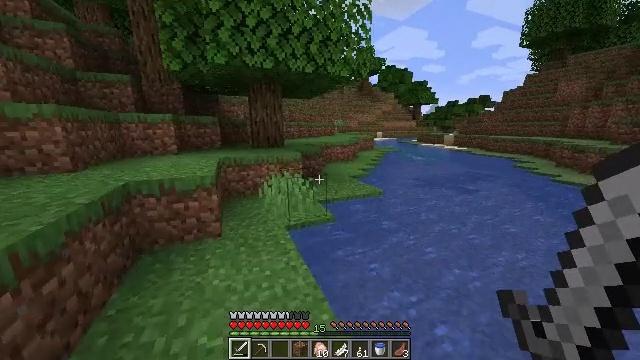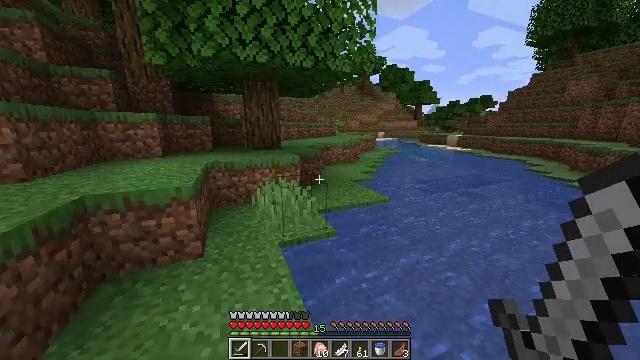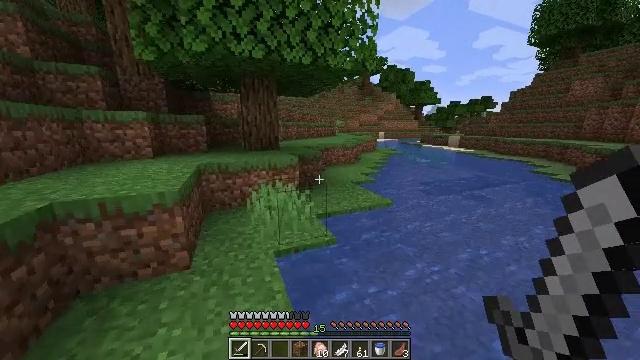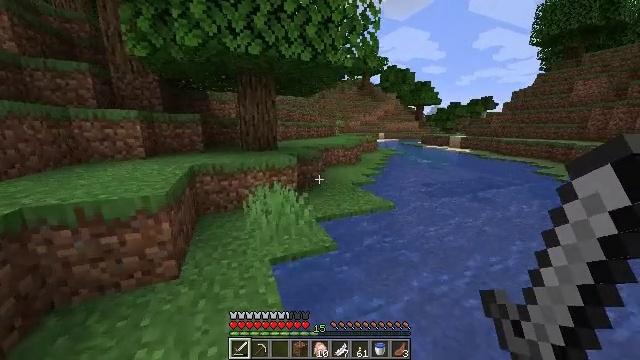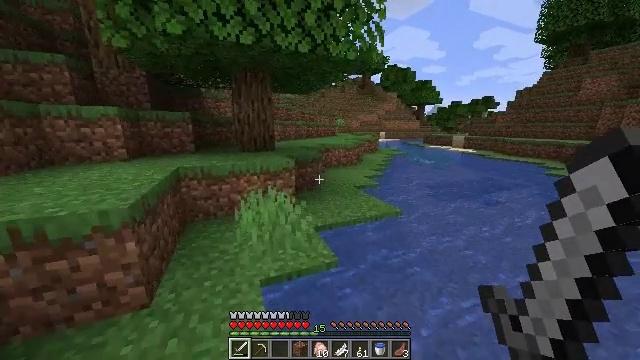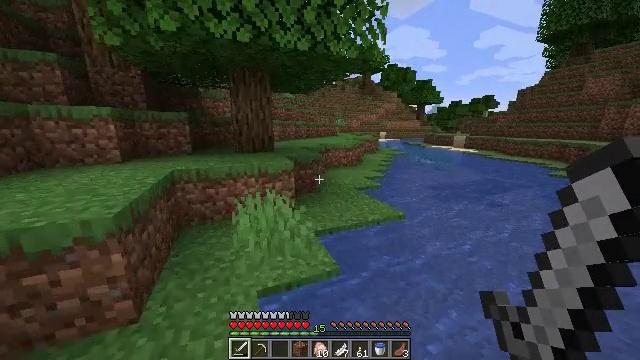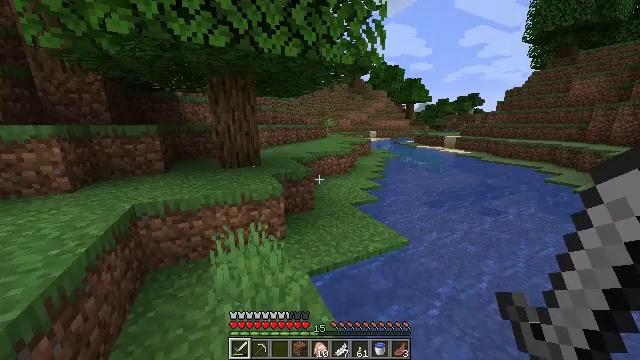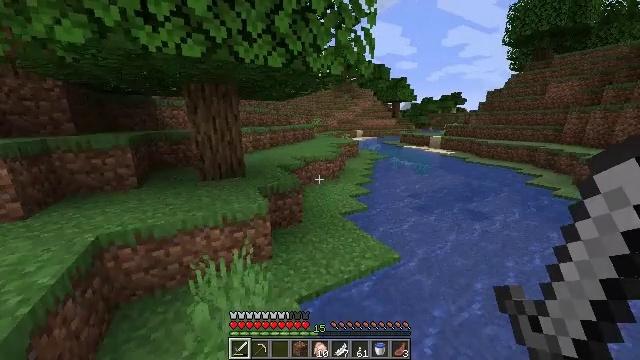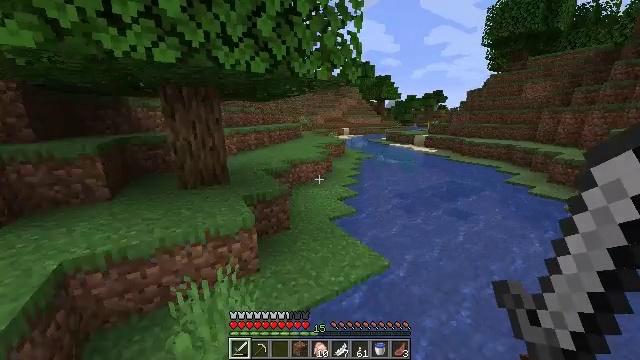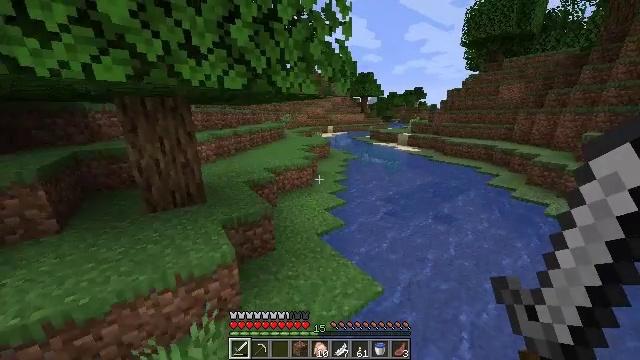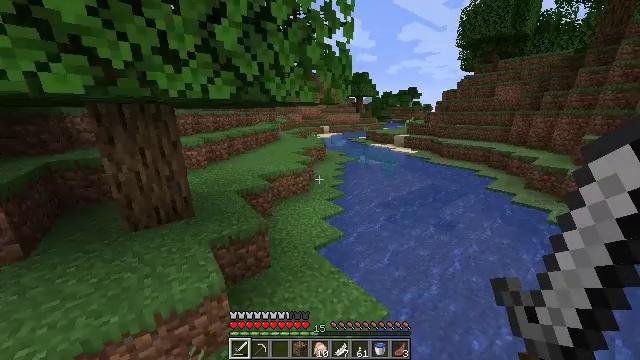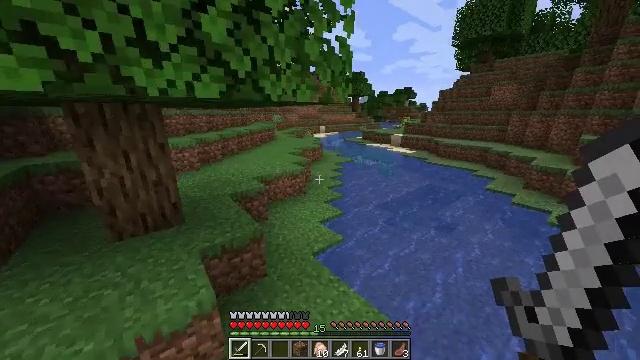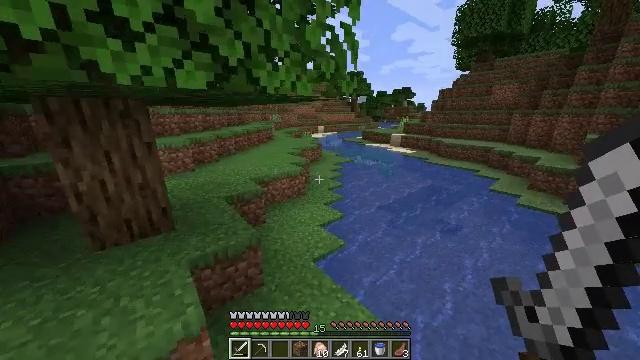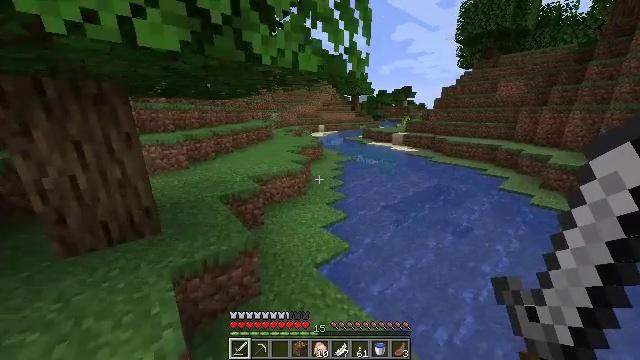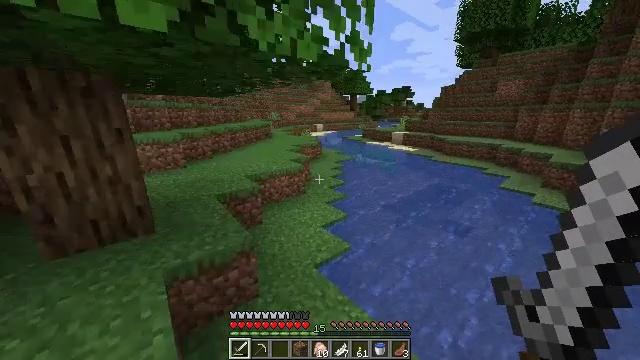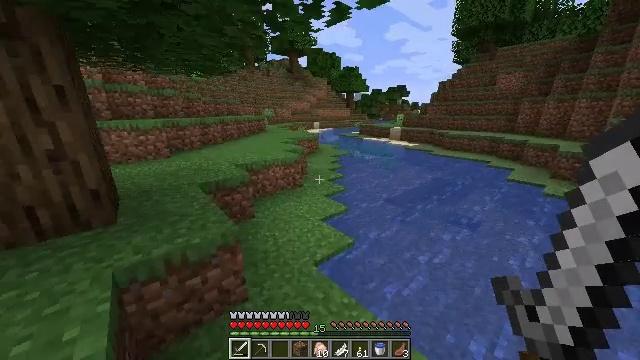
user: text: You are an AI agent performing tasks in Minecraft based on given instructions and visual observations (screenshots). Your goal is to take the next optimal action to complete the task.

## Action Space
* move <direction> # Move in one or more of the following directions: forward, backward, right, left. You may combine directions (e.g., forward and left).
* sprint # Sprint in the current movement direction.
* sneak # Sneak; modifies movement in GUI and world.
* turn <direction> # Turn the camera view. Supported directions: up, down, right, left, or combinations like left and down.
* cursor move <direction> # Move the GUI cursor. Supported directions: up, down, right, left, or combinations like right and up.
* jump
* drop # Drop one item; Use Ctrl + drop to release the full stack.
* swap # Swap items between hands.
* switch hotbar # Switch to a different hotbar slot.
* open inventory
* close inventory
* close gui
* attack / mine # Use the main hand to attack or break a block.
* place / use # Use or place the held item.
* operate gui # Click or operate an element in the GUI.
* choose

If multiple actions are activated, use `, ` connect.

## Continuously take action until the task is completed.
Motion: motion action
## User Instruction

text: Break the sand block.
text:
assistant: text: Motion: move forward, sprint
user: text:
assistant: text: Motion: move forward, sprint
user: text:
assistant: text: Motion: move forward, sprint
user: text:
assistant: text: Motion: move forward, sprint
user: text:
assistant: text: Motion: move forward, sprint
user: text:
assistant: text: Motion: move forward, sprint, turn right, jump
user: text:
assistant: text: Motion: move forward, sprint, turn right, jump
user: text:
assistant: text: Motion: move forward, sprint, turn right, jump
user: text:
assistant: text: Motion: move forward, sprint, turn right and down, jump
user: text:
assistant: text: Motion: move forward, sprint, turn right, jump
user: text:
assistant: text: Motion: move forward, sprint, turn right, jump
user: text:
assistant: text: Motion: move forward, sprint, jump
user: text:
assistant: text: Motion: move forward, sprint
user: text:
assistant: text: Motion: move forward, sprint
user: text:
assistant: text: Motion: move forward, sprint, turn right
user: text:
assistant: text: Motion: move forward, sprint
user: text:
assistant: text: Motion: move forward, sprint
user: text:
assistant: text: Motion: move forward, sprint
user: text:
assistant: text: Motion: move forward, sprint, turn right
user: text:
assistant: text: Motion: move forward, sprint, turn right
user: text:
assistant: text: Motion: move forward, sprint
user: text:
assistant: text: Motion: move forward, sprint
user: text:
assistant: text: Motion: move forward, sprint
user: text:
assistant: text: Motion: move forward, sprint
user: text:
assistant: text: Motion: move forward, sprint
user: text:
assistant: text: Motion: move forward, sprint
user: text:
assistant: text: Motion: move forward, sprint
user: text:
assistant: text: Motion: move forward, sprint
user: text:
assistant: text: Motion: move forward, sprint
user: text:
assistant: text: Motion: move forward, sprint, turn left